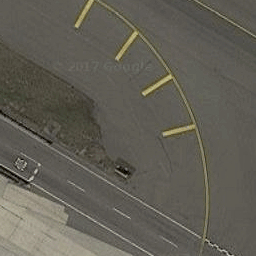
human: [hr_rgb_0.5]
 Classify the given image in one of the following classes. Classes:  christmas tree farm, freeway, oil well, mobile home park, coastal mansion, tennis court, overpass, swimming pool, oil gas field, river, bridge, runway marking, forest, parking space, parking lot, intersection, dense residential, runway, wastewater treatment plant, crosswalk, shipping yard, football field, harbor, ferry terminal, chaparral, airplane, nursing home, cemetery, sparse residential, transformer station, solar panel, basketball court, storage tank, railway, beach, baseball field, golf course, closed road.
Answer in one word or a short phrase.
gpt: runway marking